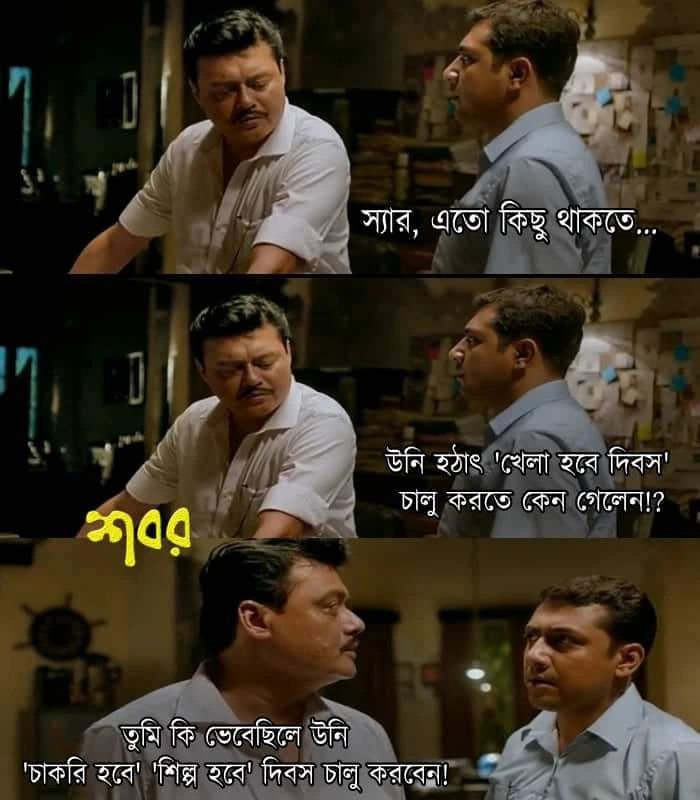
Text: স্যার, এতো কিছু থাকতে উনি হঠাৎ 'খেলা হবে দিবস' চালু করতে কেন গেলেন!? তুমি কি ভেবেছিলে উনি 'চাকরি হবে' 'শিল্প হবে' দিবস চালু করবেন!
Label: Hate
Hate category: Political
Targeted group: Organization